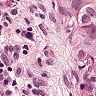
Metastatic tissue present: no